Question: I'm using jQuery with the validation plugin when I submit a form:
'''
$('.frmProject:visible').validate( {
errorContainer: ".site_details:visible .messageBox1",
errorLabelContainer: ".site_details:visible .messageBox1 span.messagehere",
invalidHandler: function(form, validator) {
},
rules: {
site_id: {
required: true,
}
},
messages: {
site_id: "Project has no assigned site information. Click the marker on the map at left to specify the site where this project took place."
},
submitHandler: function(data) {
SaveProject();
}
});
'''
In the submitHandler,
'''
function SaveProject(){
//... load variables with input contents
$.ajax({
url: 'ajax/save_project.php',
dataType: 'json',
data: 'id='+id+'&title='+title+'&project='+project+'&sector='+sector+'&volunteer='+volunteer+'&lat='+lat+'&lng='+lng+'&name='+name+'&mun='+mun+'&prov='+prov,
success: function(data) {
//... load 'messages' object with stuff
$.each(messages, function(key, value) {
if (confirm(key)){
console.log(item);
}
});
}
});
}
'''
When I submit the validated form and it gets to the confirm inside the each loop, I get the error message: "confirm is not a function".
How can I present a message to the user for confirmation?
When I type "confirm" into the console I get this:

Inspecting in DOM reveals:
Inspecting in Script takes me to a place in jquery-1.6.2.min.js
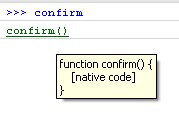
Answer: If you assign a variable without var, you are assigning that variable to the global space. In your case there was a string assigned to the confirm variable that overrode the native confirm method.